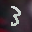
Label: 3